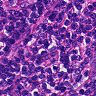
Metastatic tissue present: no